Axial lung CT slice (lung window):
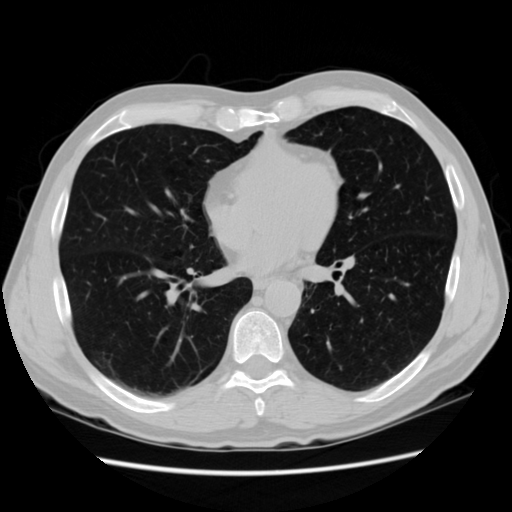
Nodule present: no